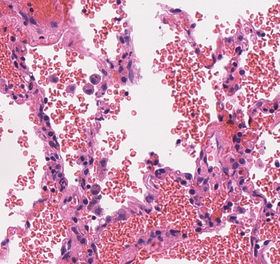
Tumor epithelial tissue: no
Tumor-associated stroma tissue: no
Normal tissue: yes